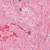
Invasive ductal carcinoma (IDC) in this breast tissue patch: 0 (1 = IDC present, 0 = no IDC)